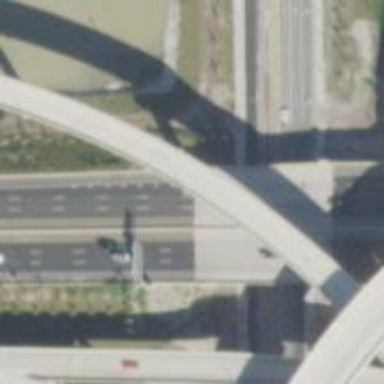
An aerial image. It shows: Bridge at interchange on motorway link.